Field crop: maize
Growth stage: 2
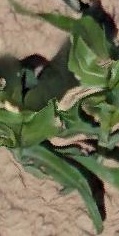
Species: maize